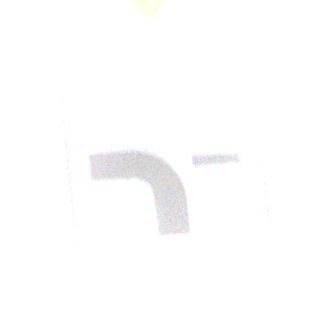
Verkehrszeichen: VerlaufVorfahrtsstrasse6
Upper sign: Vorfahrtsstrasse
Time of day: MorningAfternoon
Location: Outdoor (Nature)
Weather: PartlyCloudy
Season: NotSpecified
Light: Natural